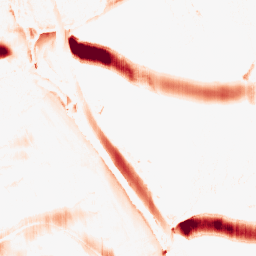
Category: morphological
Decomposition family: morphological_ellipse
Decomposition parameters: operation: opening
width: 30
height: 5
Upsampling method: sinc_blackman
Upsampling parameters: scale: 2
kernel_size: 16
Upsampling scale: 2